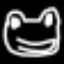
Label: frog